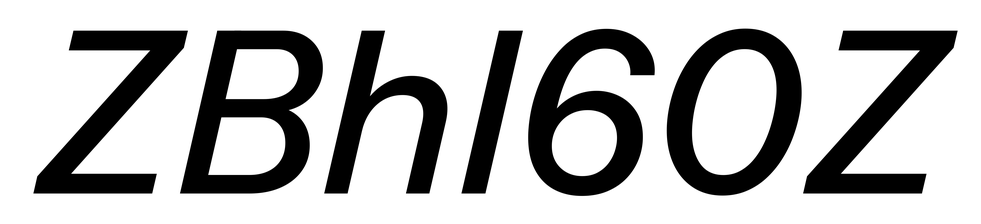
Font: InstrumentSans-Italic_Medium_Italic